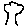
Label: tree